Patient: sex M, age 60
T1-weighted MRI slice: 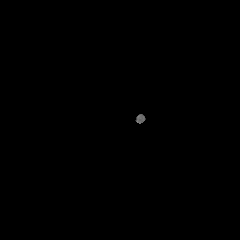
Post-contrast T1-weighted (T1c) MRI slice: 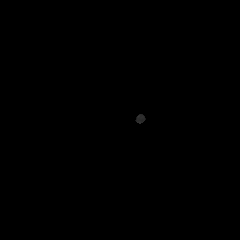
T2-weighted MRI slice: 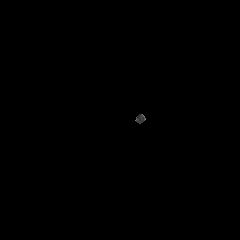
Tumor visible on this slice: no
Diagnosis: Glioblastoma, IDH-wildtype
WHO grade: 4